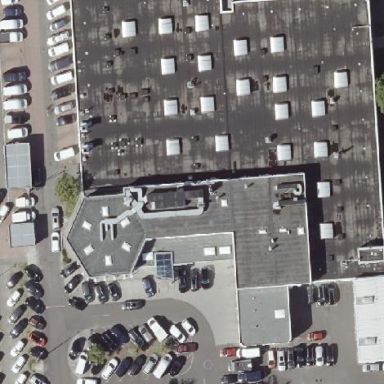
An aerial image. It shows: Building housing car shop.